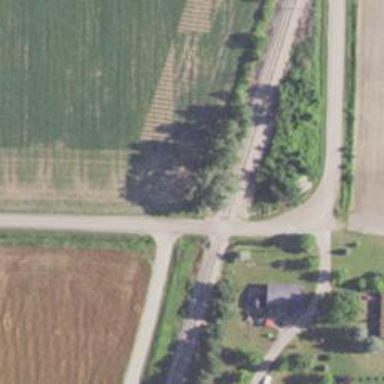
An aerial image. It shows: Level crossing along the railway.